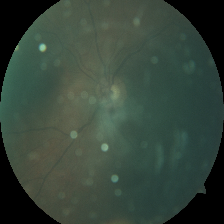
Diabetic retinopathy grade: Moderate